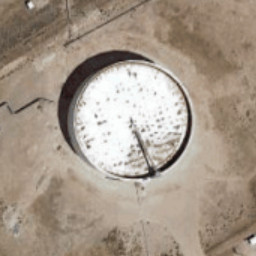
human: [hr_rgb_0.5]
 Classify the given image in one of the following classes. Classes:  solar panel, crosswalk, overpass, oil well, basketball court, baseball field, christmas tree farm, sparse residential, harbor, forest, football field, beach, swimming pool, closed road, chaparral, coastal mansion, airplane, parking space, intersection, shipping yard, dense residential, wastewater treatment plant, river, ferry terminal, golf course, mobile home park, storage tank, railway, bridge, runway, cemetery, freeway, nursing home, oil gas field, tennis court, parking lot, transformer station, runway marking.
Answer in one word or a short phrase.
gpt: storage tank